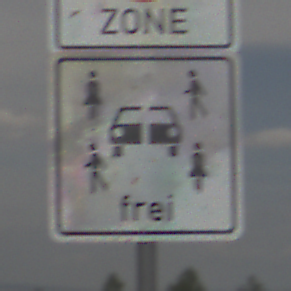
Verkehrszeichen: CarsharingfahrzeugeFrei
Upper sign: BeginnEingeschraenktesHalteverbotZone
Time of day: Midday
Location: Outdoor (Nature)
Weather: PartlyCloudy
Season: NotSpecified
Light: Natural